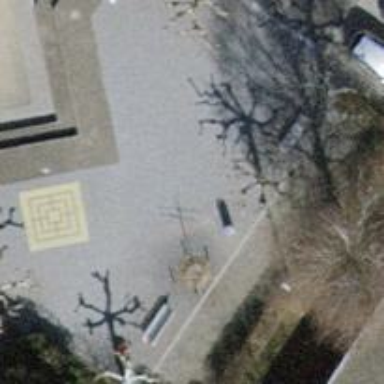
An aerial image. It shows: Bench for seating.